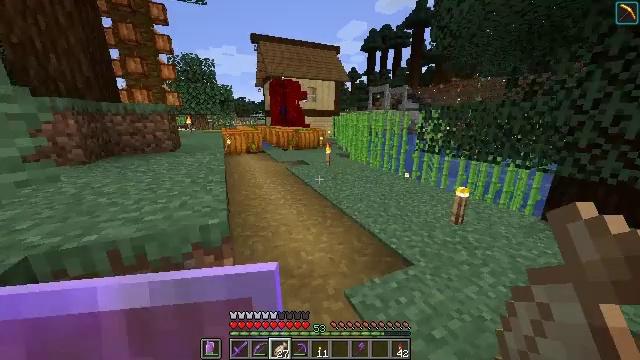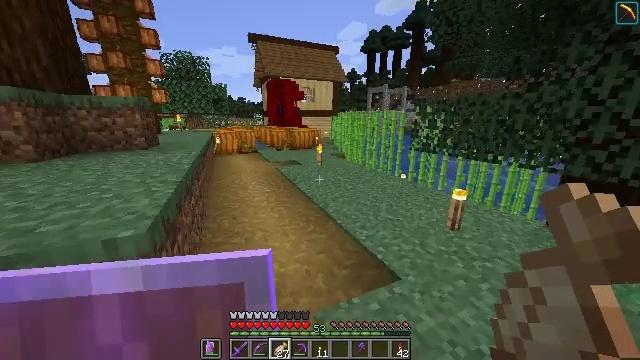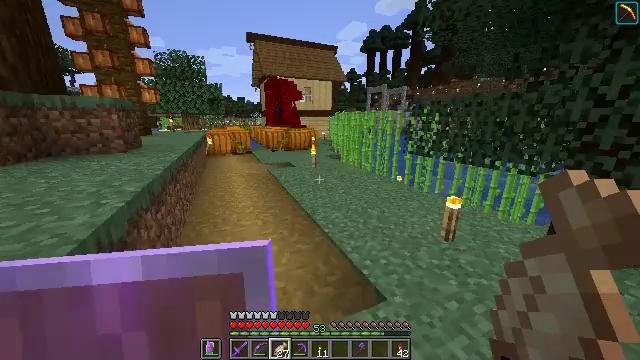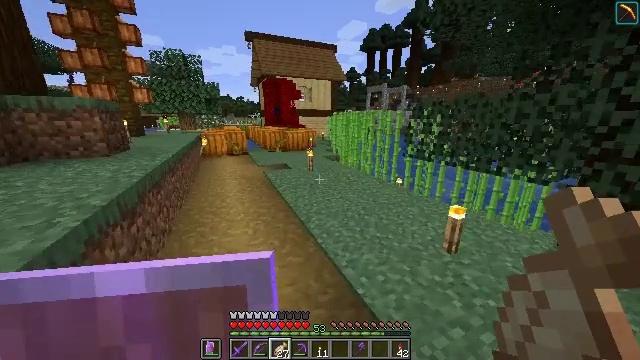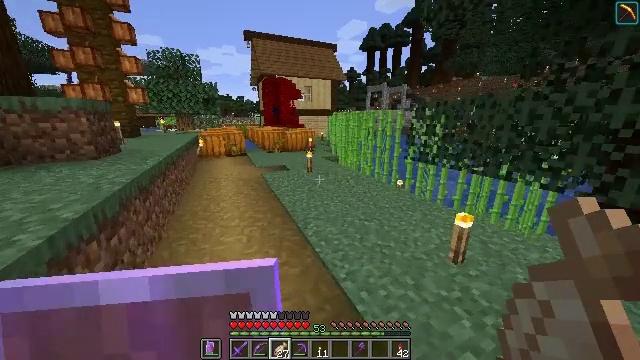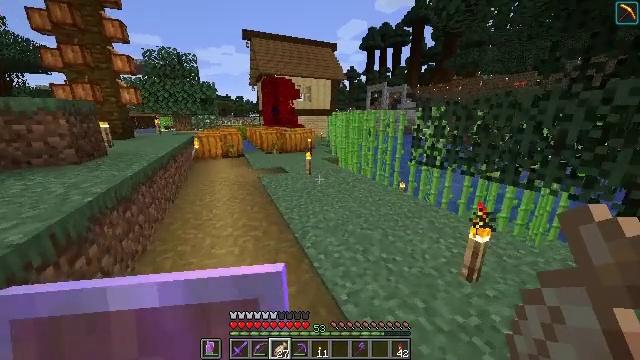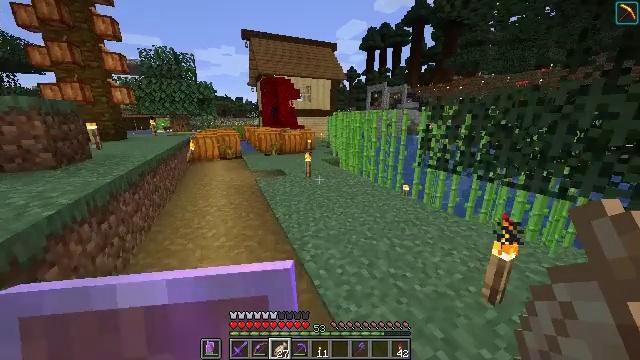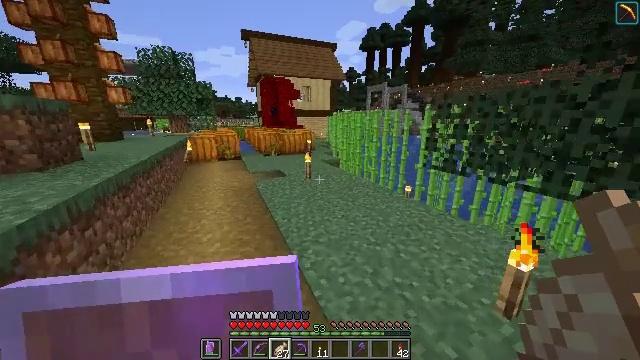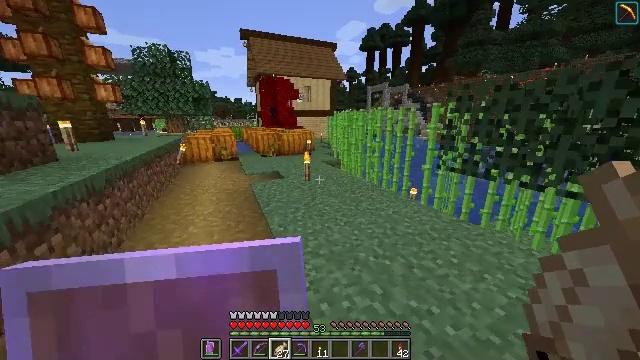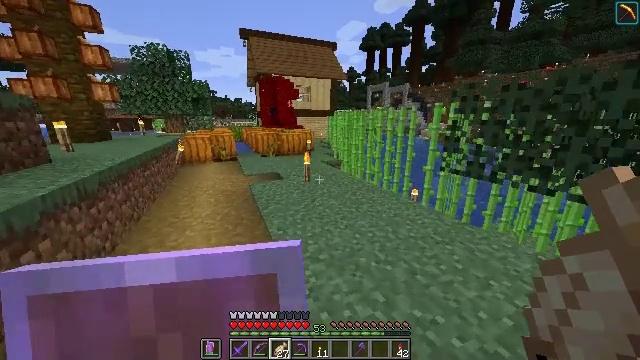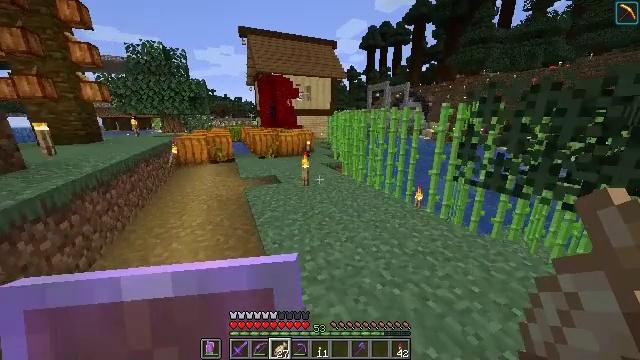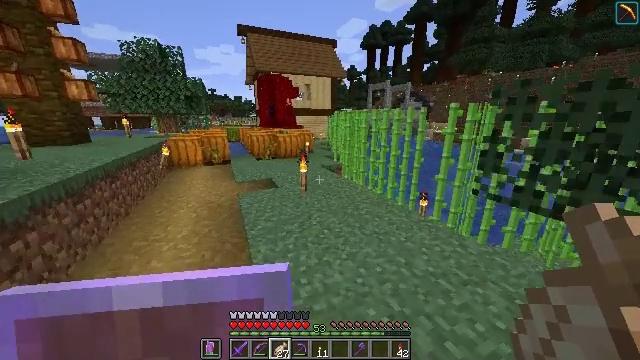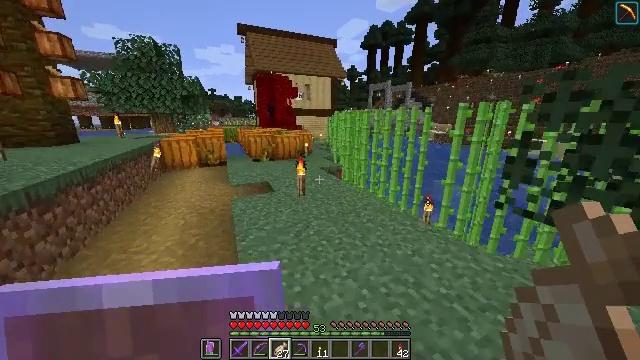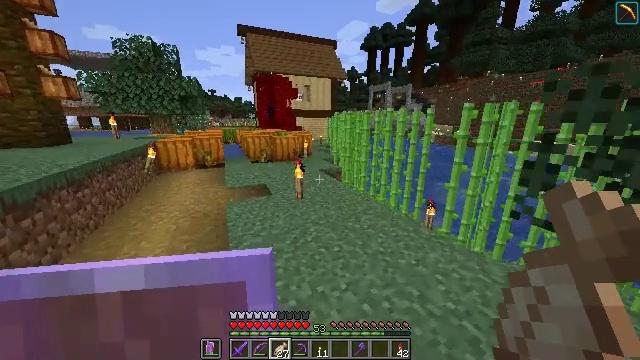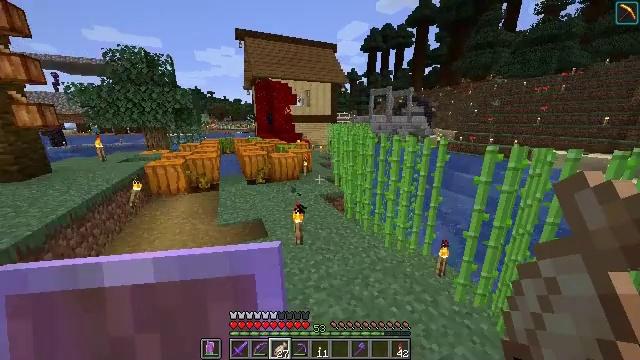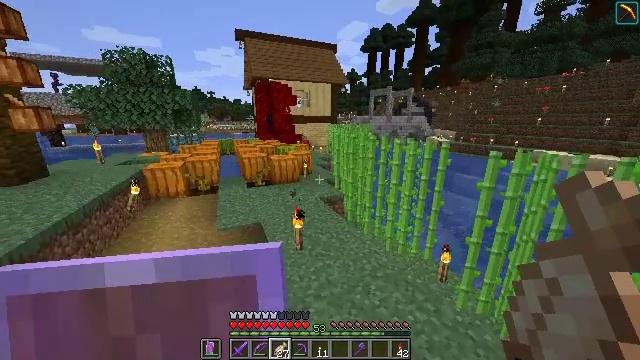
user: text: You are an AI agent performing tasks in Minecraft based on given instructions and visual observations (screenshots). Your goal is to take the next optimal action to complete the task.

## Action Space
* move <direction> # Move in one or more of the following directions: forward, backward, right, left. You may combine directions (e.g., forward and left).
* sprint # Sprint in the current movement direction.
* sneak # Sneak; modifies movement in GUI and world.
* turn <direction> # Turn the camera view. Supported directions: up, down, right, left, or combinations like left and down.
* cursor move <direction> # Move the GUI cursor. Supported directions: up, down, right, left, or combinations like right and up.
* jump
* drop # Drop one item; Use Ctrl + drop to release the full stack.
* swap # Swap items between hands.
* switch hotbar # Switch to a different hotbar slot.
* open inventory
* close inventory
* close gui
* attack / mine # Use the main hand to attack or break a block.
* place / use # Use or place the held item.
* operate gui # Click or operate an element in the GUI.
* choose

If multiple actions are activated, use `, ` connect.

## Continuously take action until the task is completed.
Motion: motion action
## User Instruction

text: Harvest the warped wart block in the Nether.
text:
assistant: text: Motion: move forward and move right, sprint
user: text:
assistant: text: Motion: move forward and move right, sprint
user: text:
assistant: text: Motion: move forward, sprint
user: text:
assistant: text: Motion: move forward, sprint
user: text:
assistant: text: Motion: move forward, sprint
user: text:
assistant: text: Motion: move forward, sprint
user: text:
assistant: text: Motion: move forward, sprint
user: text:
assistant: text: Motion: move forward, sprint
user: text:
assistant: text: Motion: move forward, sprint
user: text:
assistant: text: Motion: move forward, sprint
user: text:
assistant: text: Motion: move forward, sprint
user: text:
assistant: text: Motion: move forward, sprint
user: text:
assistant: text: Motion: move forward, sprint, jump
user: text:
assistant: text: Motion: move forward, sprint, jump
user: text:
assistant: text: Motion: move forward, sprint, jump
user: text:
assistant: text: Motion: move forward, sprint, jump
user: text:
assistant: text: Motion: move forward, sprint
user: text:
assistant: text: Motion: move forward, sprint
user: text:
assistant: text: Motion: move forward, sprint
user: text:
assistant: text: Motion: move forward, sprint
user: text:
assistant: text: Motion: move forward, sprint
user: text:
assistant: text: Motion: move forward, sprint
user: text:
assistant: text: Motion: move forward, sprint
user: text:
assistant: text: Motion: move forward, sprint
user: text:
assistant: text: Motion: move forward, sprint
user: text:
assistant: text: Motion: move forward, sprint, jump
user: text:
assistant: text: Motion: move forward, sprint, jump
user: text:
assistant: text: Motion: move forward, sprint, jump
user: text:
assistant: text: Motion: move forward, sprint, jump
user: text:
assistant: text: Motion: move forward, sprint, jump